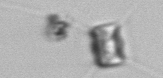
Label: Chaetoceros_similis